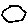
Label: hexagon